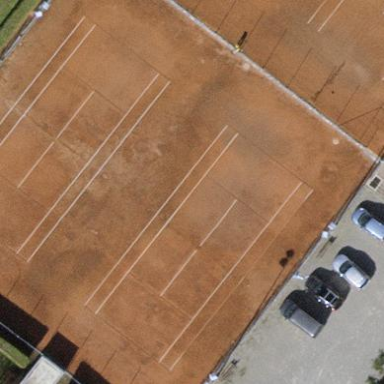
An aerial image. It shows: Sandy tennis court.